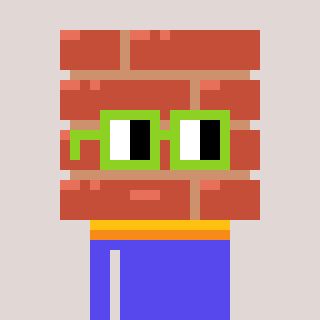
a pixel art character with square light green glasses, a wall-shaped head and a computerblue-colored body on a warm background